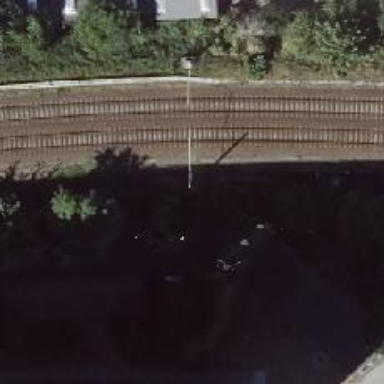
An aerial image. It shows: Catenary mast for power lines.